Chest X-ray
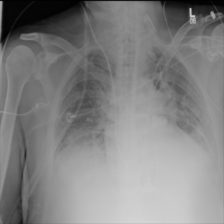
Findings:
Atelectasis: negative
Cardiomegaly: negative
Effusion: negative
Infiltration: negative
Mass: negative
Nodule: negative
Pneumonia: negative
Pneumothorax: negative
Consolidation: negative
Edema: negative
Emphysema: negative
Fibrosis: negative
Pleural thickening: negative
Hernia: negative